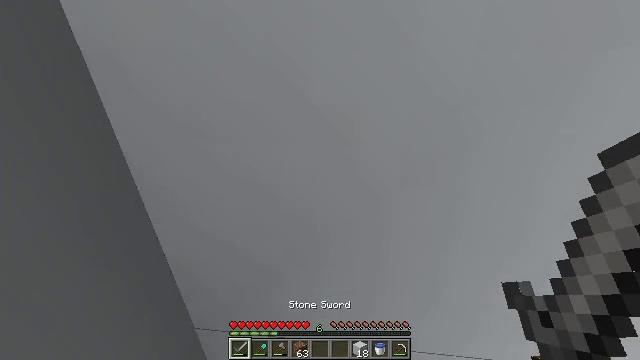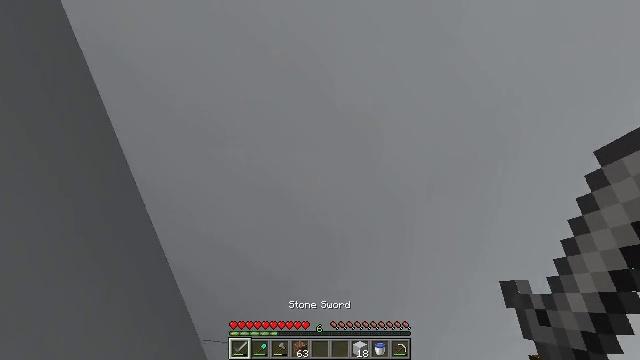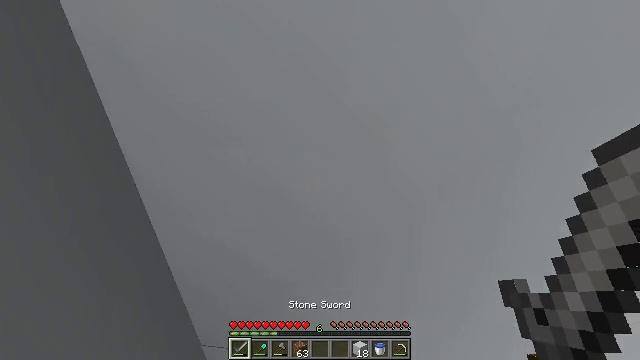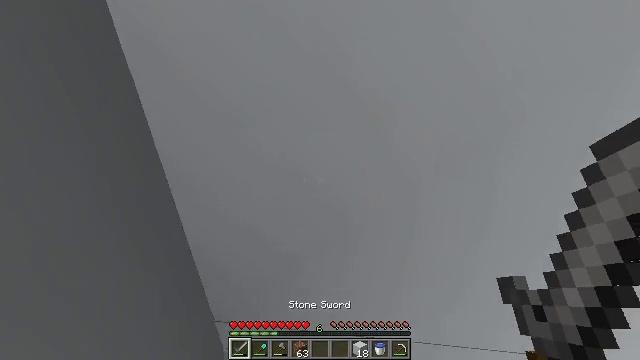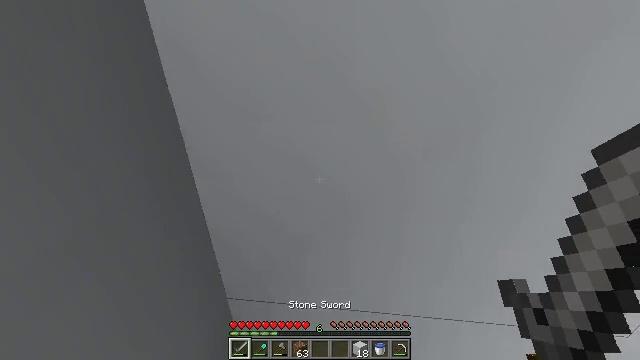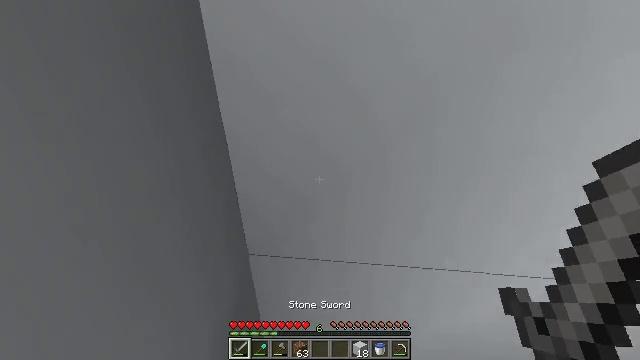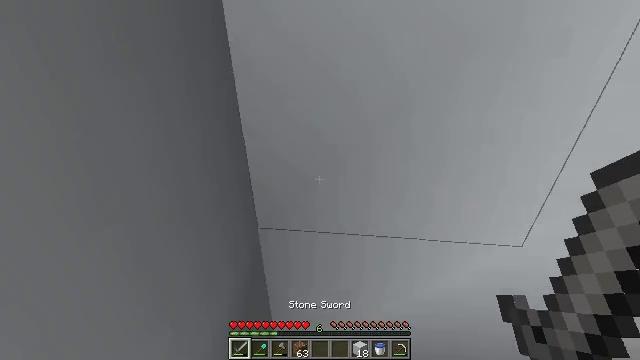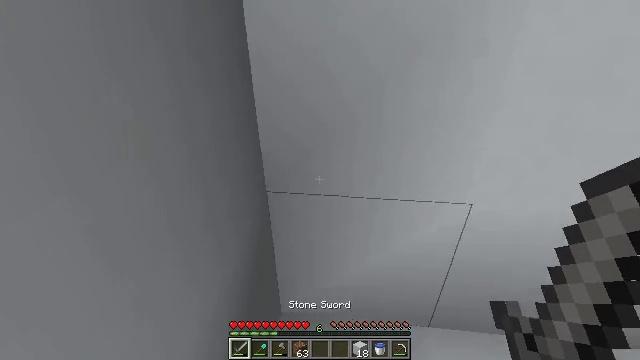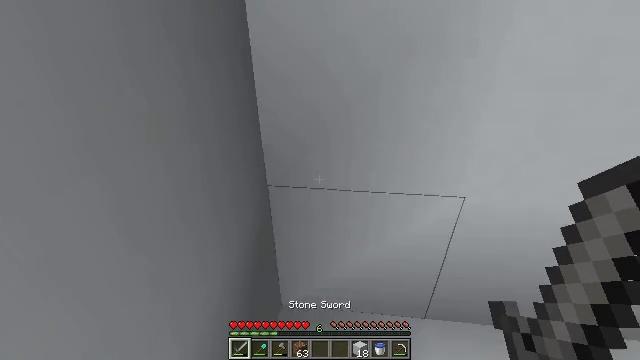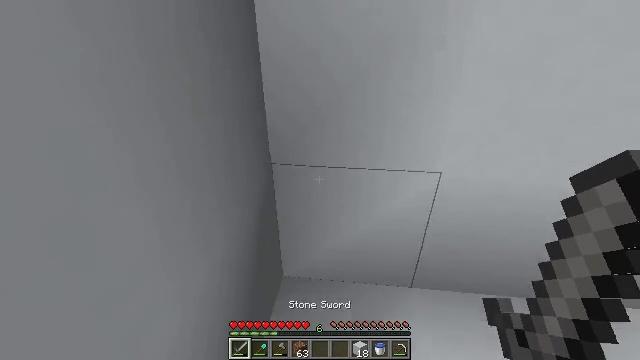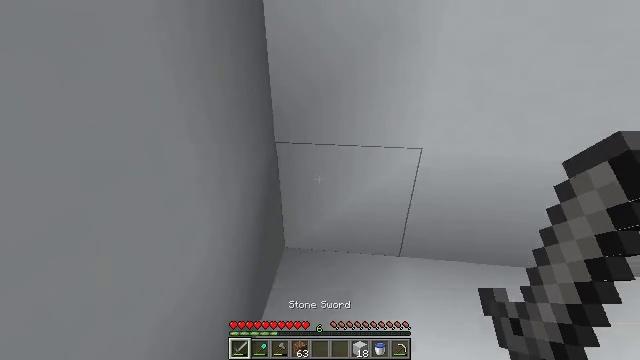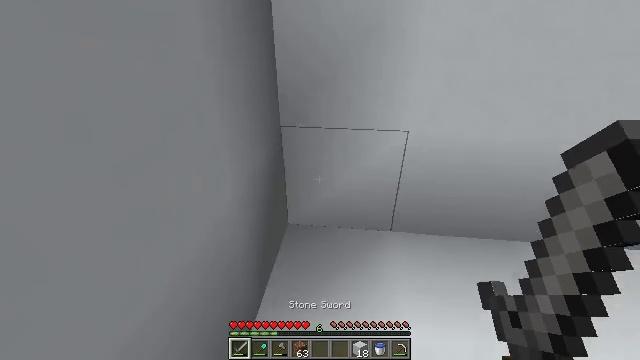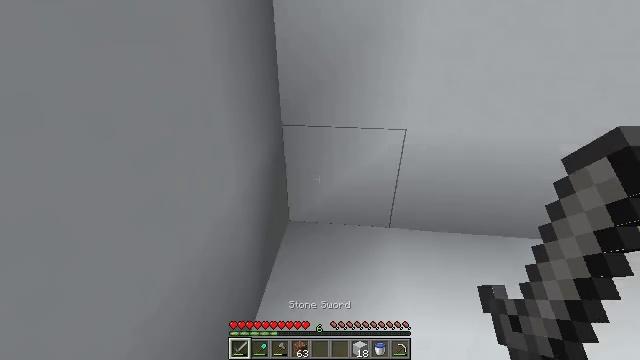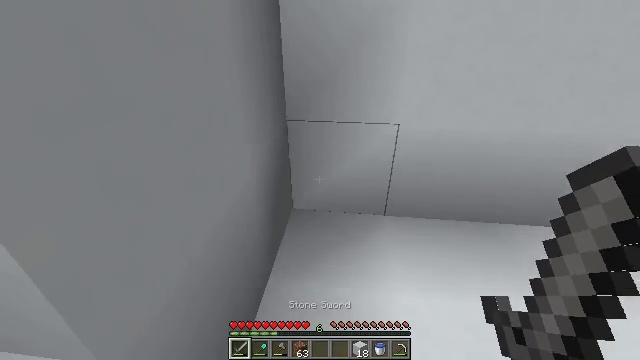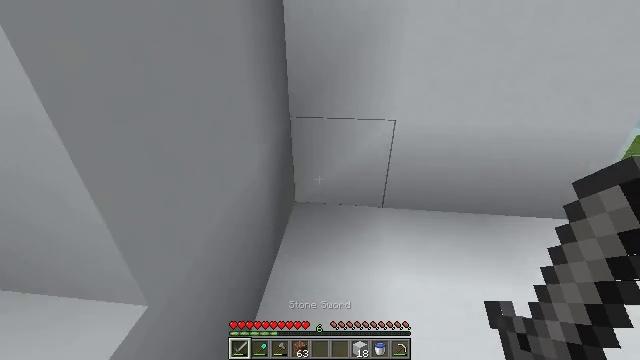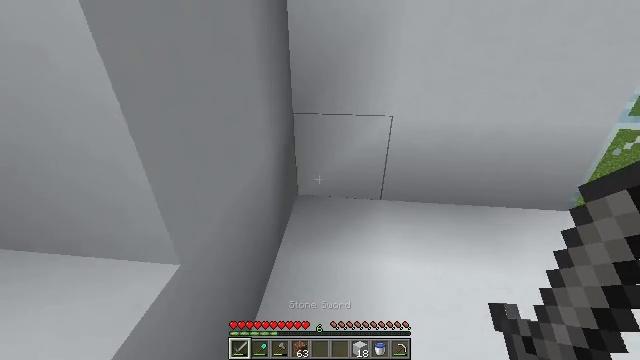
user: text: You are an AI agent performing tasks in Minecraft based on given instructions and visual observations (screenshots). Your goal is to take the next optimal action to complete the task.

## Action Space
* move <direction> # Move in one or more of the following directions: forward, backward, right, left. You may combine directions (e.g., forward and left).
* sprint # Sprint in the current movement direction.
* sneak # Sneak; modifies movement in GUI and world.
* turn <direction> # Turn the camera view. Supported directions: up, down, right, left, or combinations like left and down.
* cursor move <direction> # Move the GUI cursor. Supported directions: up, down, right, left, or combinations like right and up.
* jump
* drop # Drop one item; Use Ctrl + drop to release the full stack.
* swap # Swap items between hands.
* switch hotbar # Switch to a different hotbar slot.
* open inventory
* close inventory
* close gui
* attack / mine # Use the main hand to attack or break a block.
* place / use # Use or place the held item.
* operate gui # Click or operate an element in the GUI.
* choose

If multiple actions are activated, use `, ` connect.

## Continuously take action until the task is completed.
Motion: motion action
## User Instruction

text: Break the white concrete to gather it.
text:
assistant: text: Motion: no_op
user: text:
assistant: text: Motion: no_op
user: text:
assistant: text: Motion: move back
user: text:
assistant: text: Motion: move back
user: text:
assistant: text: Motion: move back
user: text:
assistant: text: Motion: move back
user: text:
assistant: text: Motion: move back
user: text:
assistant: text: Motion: move back
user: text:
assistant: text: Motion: move back
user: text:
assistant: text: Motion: move back
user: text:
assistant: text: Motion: move back
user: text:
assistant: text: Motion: move back
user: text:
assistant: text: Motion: move back
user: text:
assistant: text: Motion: move back
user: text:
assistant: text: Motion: move back
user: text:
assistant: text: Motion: no_op
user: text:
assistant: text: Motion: no_op
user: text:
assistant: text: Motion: no_op
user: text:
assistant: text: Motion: no_op
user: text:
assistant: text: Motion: no_op
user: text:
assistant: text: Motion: no_op
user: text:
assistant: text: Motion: no_op
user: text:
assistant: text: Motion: no_op
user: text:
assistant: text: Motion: no_op
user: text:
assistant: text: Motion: turn right and up
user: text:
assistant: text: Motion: turn right and up
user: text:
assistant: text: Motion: turn right and up
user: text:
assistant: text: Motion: no_op
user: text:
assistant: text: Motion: turn right and up
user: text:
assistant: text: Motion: no_op